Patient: sex F, age 31
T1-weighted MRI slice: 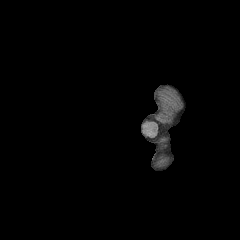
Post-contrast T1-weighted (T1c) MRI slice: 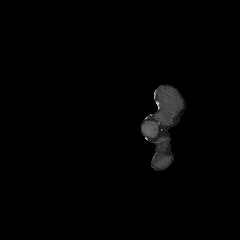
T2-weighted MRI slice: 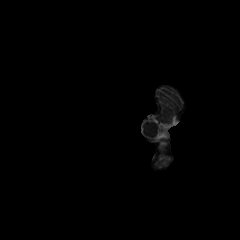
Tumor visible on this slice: no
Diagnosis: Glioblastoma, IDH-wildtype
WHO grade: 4